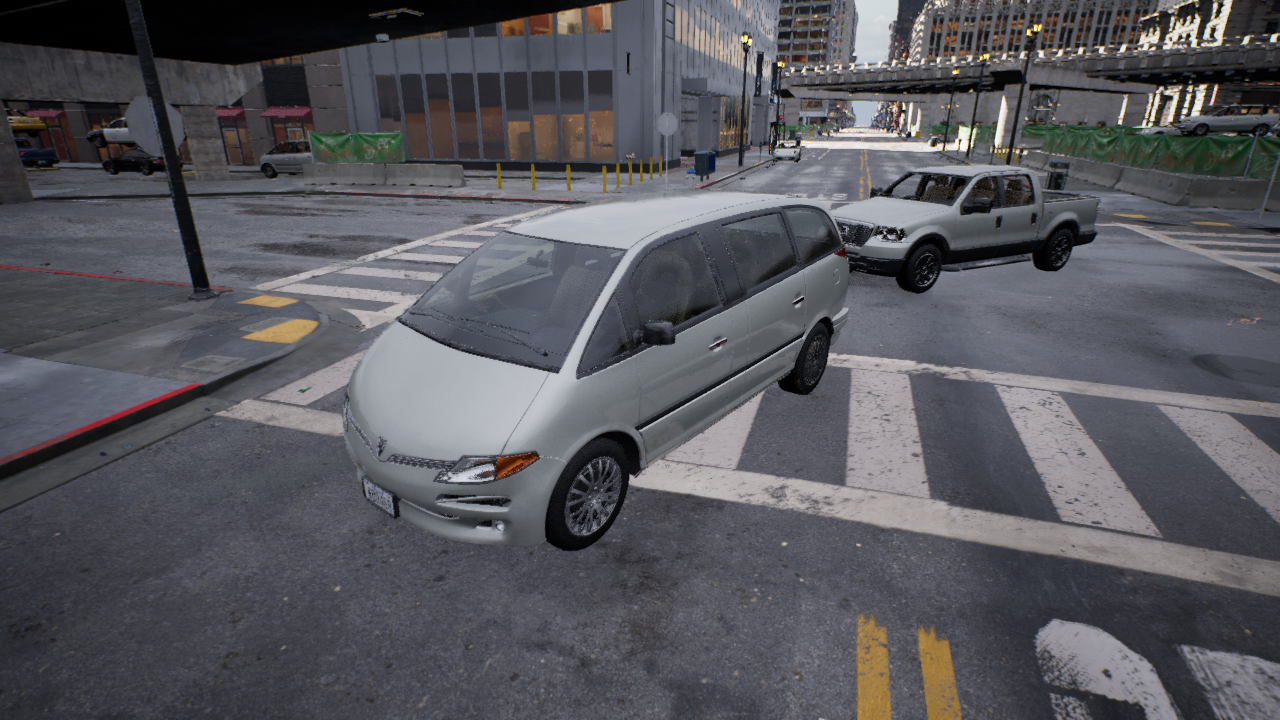
Venue: intersection
Lighting: clear day
Vehicle rig: minivan